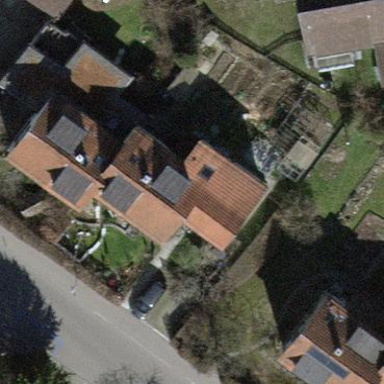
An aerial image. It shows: Semidetached house with gabled roof.